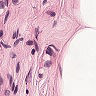
Metastatic tissue present: no